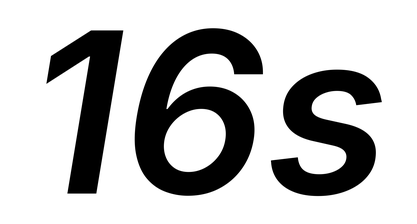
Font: Inter-Italic_SemiBold_Italic